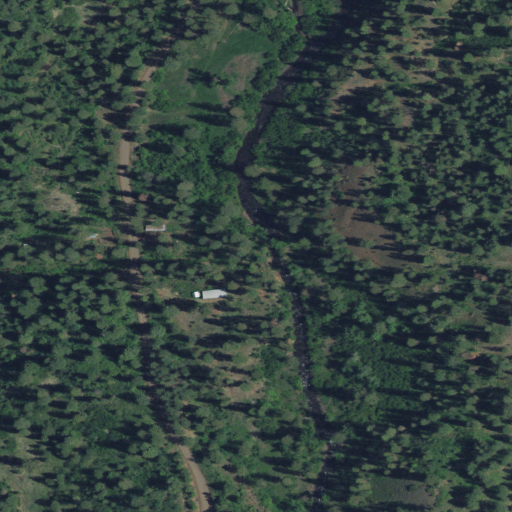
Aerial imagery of valley in Idaho named Bear Gulch containing evergreen forest, woody wetlands, shrub, herbaceous wetlands, open development, deciduous forest, and mixed forest